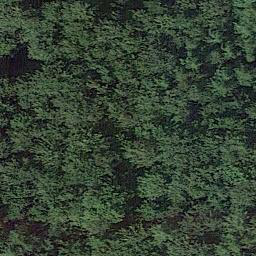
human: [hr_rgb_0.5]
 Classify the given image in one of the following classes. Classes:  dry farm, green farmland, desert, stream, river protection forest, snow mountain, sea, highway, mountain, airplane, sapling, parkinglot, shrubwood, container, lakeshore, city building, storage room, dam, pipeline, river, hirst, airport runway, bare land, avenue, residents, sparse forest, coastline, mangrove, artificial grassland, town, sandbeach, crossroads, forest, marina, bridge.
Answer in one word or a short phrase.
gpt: forest